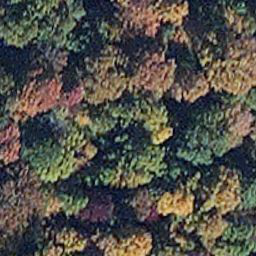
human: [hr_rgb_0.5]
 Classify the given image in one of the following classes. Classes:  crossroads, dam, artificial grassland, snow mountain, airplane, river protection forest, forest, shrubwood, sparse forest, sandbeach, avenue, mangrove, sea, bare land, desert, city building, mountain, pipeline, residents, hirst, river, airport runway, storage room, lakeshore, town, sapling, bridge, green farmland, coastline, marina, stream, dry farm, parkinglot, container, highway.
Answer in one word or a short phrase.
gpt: mangrove